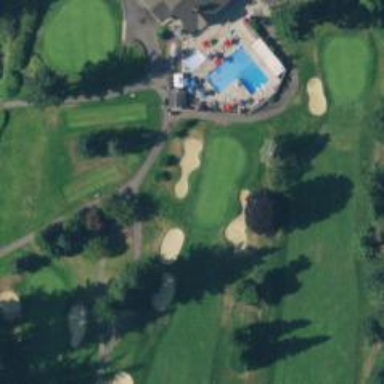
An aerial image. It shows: Golf hole.